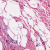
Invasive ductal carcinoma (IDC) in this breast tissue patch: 1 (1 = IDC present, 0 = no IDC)